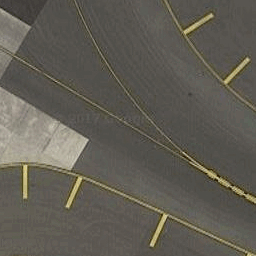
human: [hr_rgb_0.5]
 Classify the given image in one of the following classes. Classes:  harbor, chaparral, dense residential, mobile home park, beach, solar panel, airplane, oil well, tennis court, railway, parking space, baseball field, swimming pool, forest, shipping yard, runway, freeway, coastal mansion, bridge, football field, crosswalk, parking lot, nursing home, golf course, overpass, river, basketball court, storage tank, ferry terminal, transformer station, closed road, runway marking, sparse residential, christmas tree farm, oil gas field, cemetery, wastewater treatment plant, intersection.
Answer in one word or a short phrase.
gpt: runway marking